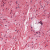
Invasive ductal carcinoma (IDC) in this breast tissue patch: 0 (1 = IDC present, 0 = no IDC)